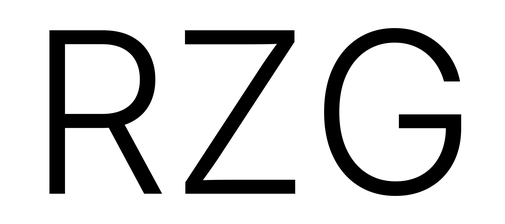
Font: Inter_Light